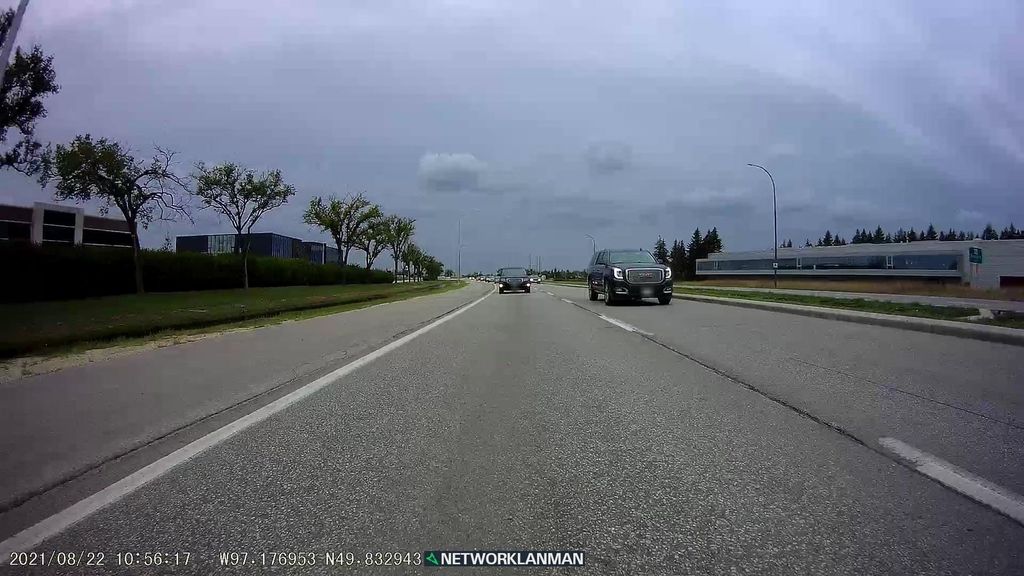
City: winnipeg